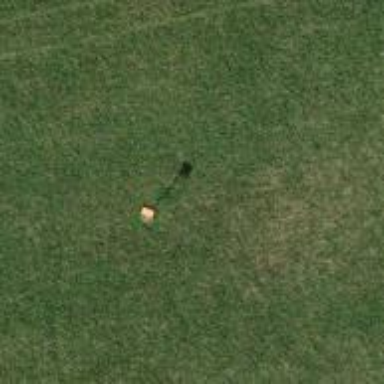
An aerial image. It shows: Pole with roofed pipeline marker.